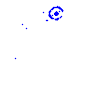
Particle: electron